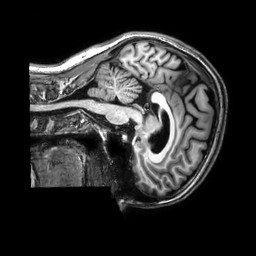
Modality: T1w
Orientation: sagittal
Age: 26
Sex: female
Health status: healthy
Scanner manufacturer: philips
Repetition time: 0.009 s
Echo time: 0.004 s